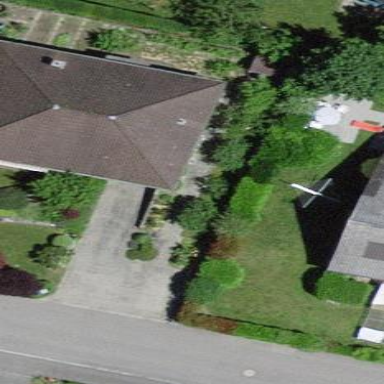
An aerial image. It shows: Detached building.